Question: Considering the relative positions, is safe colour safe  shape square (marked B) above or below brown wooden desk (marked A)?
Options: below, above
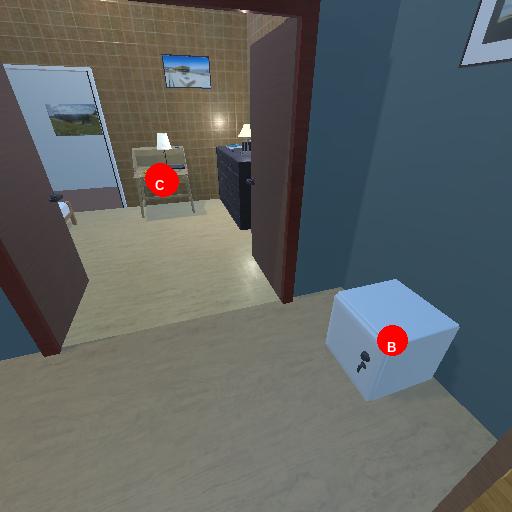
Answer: below